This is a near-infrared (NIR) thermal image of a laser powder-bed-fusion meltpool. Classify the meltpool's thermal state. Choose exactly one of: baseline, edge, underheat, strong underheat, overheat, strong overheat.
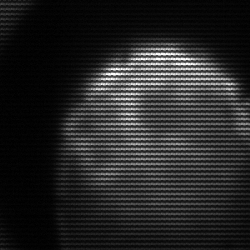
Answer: edge